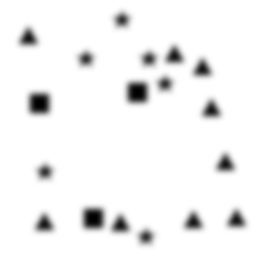
Squares: 3
Triangles: 9
Stars: 6
Total shapes: 18